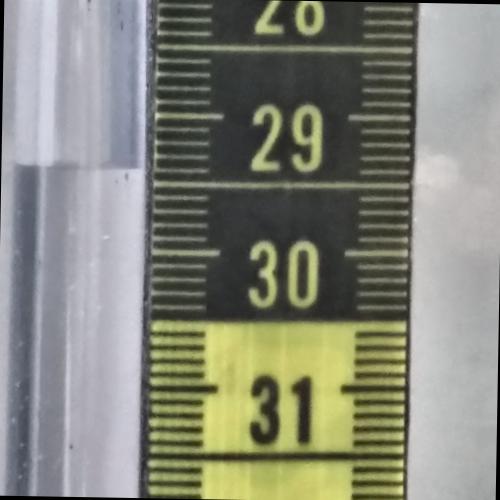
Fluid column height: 29.4 cm